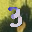
Label: 3